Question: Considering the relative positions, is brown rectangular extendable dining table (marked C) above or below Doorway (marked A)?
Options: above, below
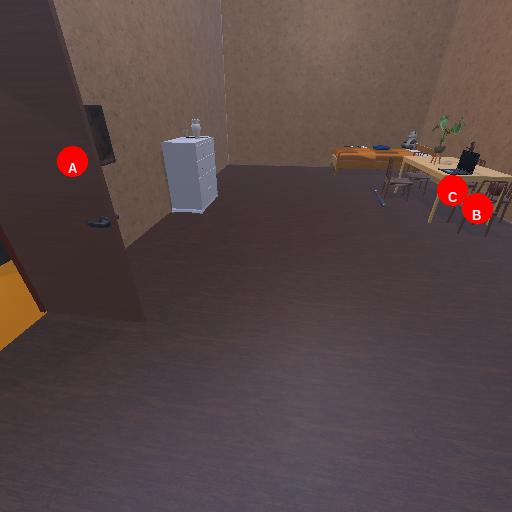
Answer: above